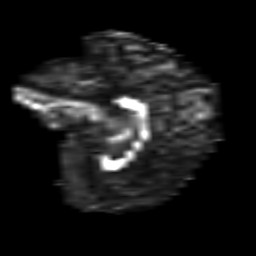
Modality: FA
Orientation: sagittal
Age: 18
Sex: male
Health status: healthy
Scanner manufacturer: siemens
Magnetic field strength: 3 T
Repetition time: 8.6 s
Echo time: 0.095 s